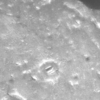
Label: not_dusty